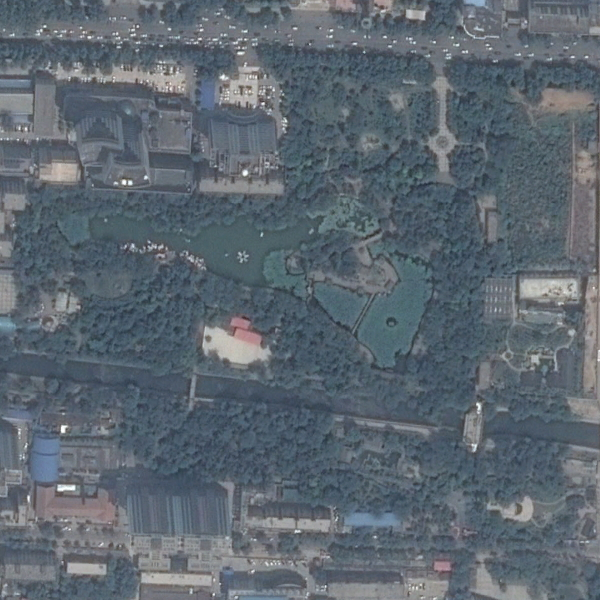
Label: Park